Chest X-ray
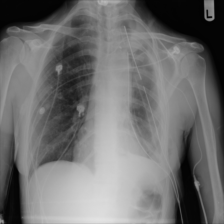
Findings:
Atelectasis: negative
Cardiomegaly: negative
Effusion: positive
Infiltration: positive
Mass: negative
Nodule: positive
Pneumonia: negative
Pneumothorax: positive
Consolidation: negative
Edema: negative
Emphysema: negative
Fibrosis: negative
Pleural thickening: negative
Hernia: negative